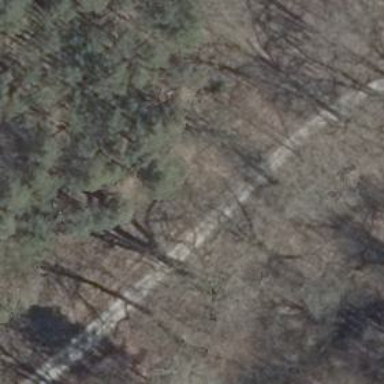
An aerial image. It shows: Single tag "natural: tree."